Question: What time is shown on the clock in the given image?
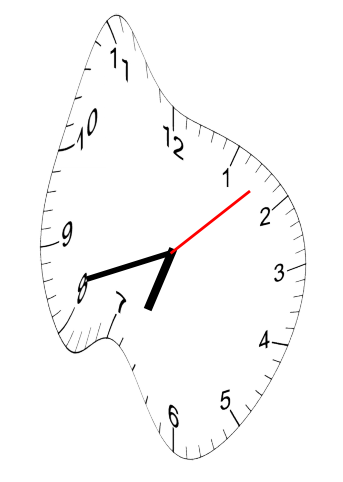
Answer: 06:42:08